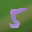
Label: 5